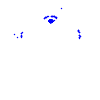
Particle: pion